Question: The following code will uninstall a package on a device if I pass in a package name that exists on the phone.
'''
public static String Execute(Context myContext, String packageName){
Intent intent = new Intent(Intent.ACTION_DELETE);
intent.addFlags(Intent.FLAG_ACTIVITY_NEW_TASK);
try{
intent.setData(Uri.parse("package:" + packageName));
myContext.startActivity(intent);
}catch(Exception e){
System.out.println("package " + packageName + " not installed");
return "Package was not uninstalled";
}
return "Package " + packageName + " uninstalled.";
}
'''
However if I pass in a package name that isn't on the phone, my exception isn't handled and I get an error that says
> "Invalid packageName or componentName in [packageName]"

and then the return statement "Package [packageName] uninstalled" is returned. What's wrong with my exception handling here? I want the code within the catch statement to be executed/returned if that error occurs, but it's not working.
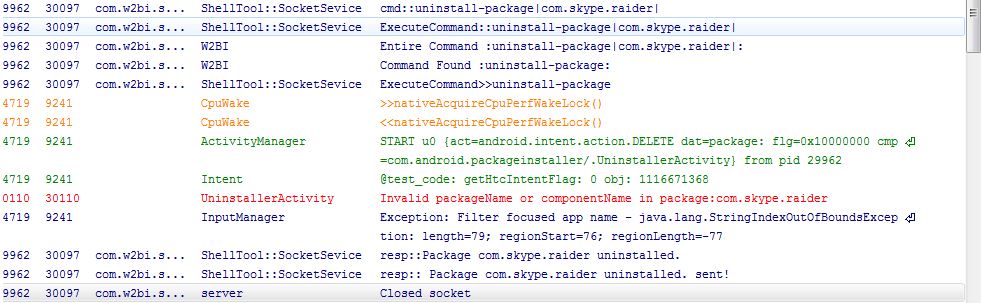
Answer: > my exception isn't handled
That is because it is not an exception and is not coming from your process.
> What's wrong with my exception handling here?
Nothing, other than it not being effective for this case.
Use 'PackageManager' to see if the package exists before attempting to delete it.